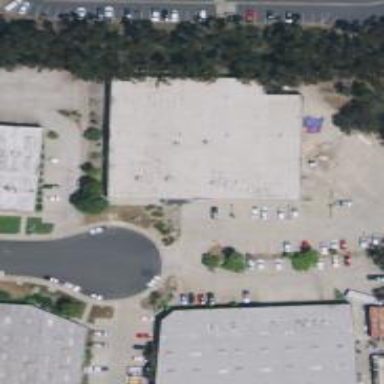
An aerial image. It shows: Industrial building.